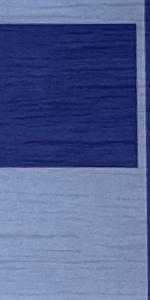
Label: Empty